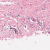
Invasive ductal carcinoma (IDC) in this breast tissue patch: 1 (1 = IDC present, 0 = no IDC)